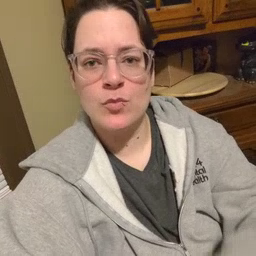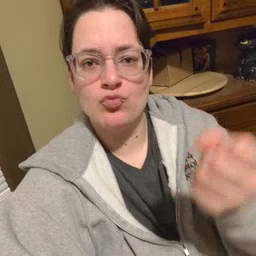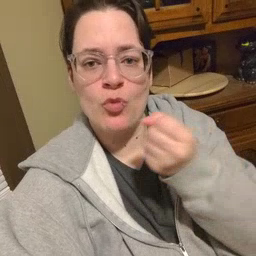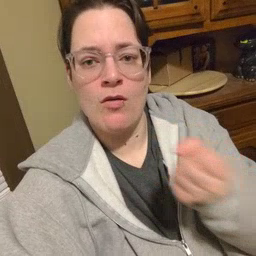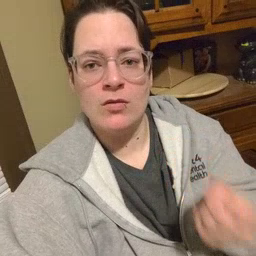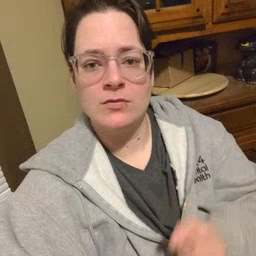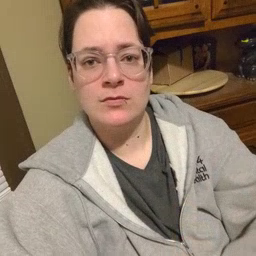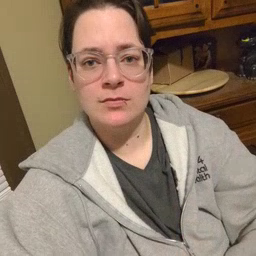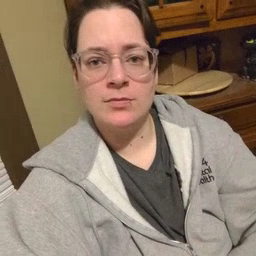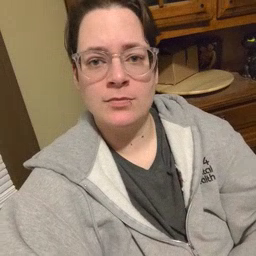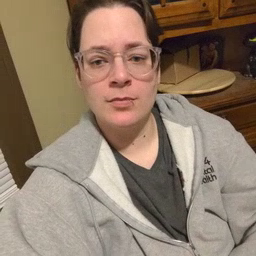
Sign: drawer